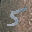
Label: 5